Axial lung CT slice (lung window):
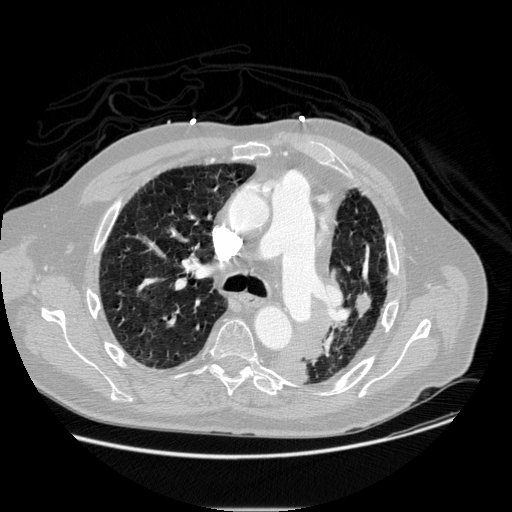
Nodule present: yes
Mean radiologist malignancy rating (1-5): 3.5